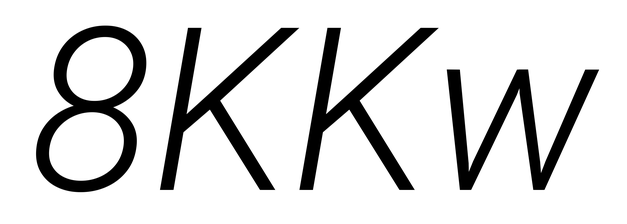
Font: Roboto-Italic_Light_Italic